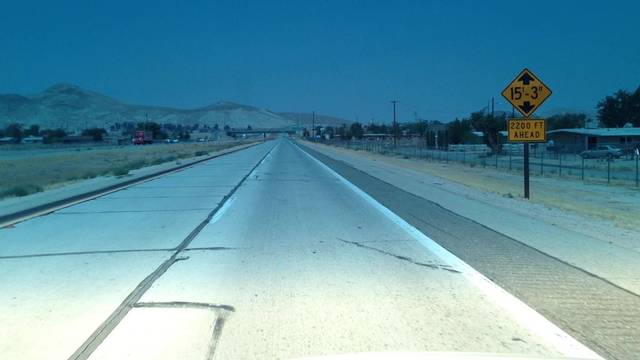
Region: United States
Coordinates: 34.858, -118.172